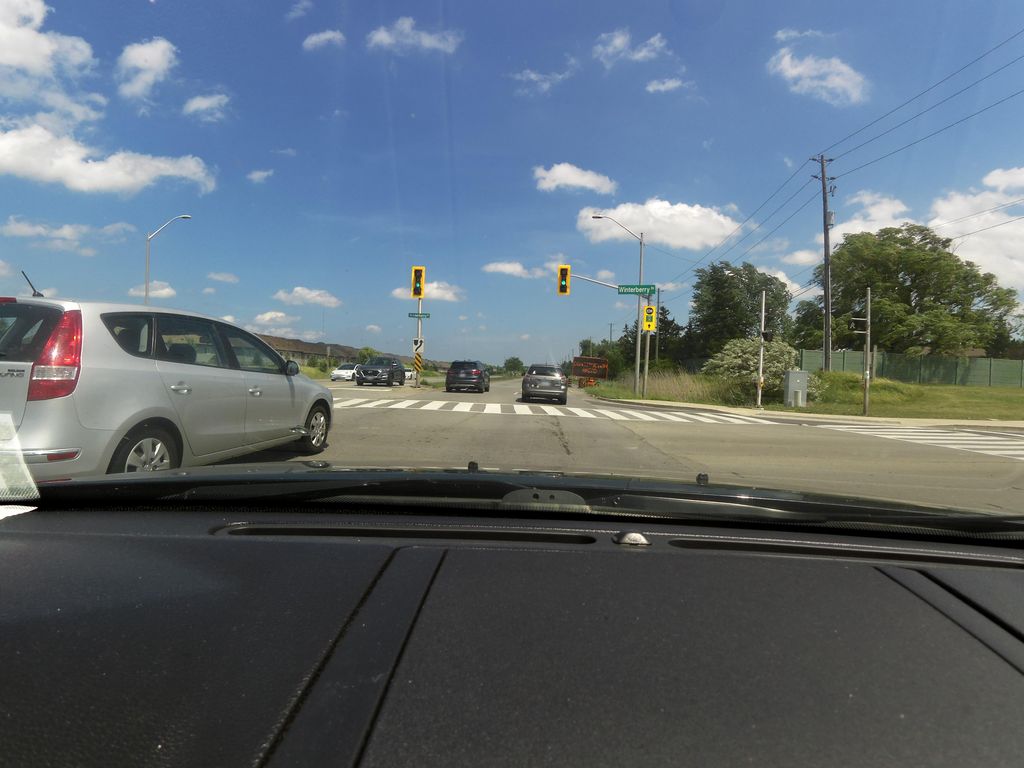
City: hamilton